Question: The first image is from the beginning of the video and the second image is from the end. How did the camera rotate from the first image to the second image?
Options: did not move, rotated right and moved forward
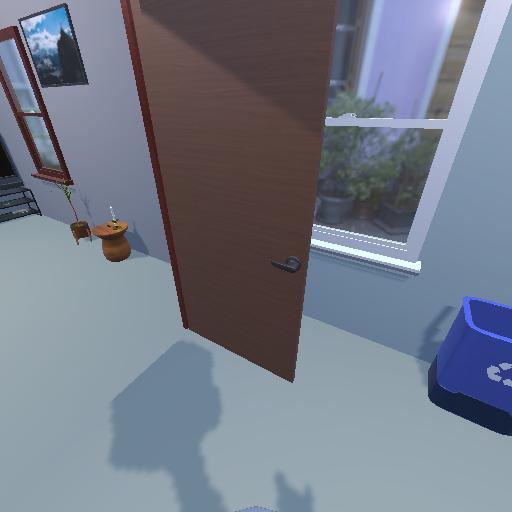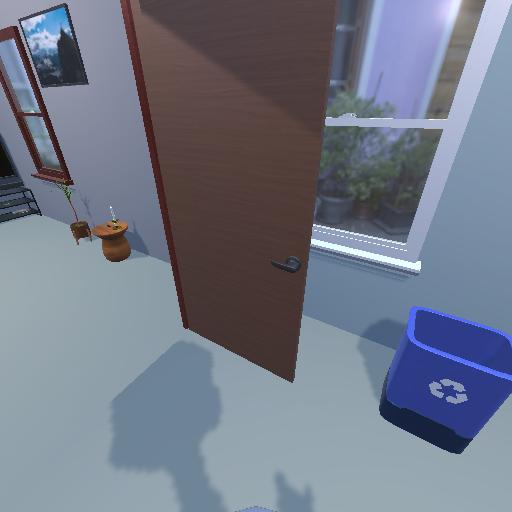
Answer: did not move